Interaction volume radius: 10 \u00c5
Interaction volume height: 20 \u00c5
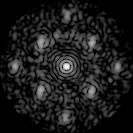
Disorder parameter: 0.4923